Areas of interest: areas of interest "Jiangyin City Mingyi Textile Co., Ltd."
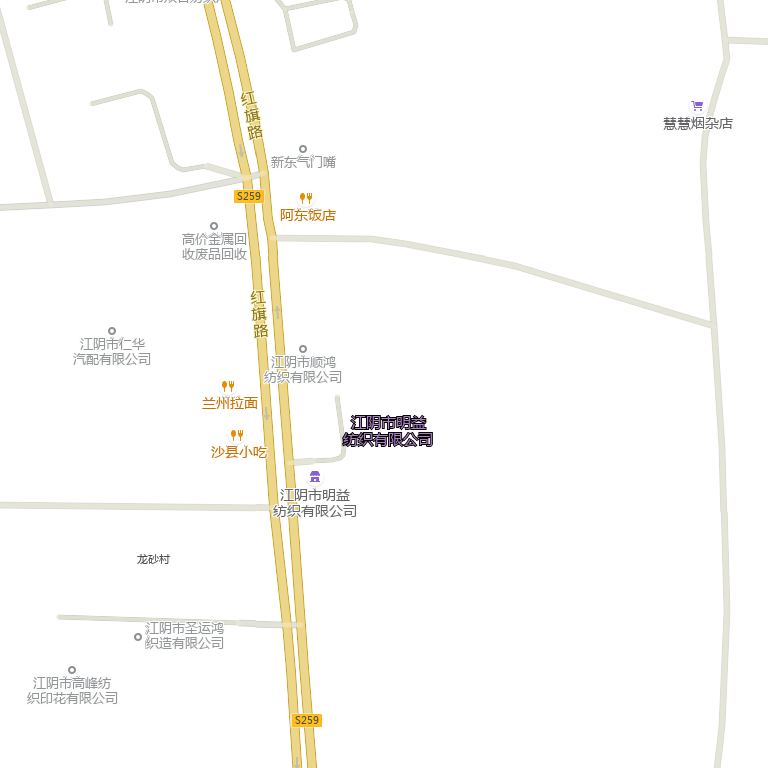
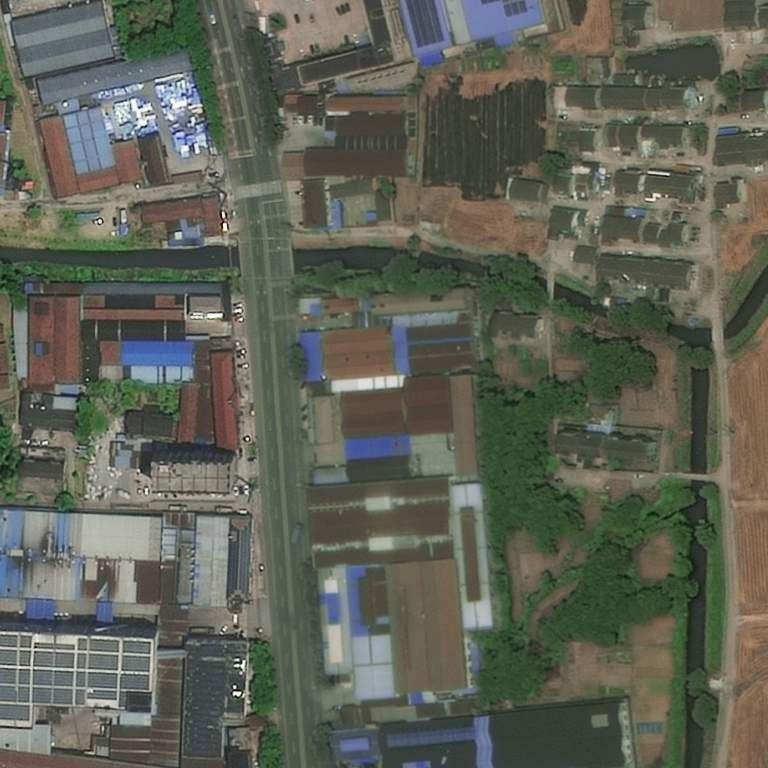